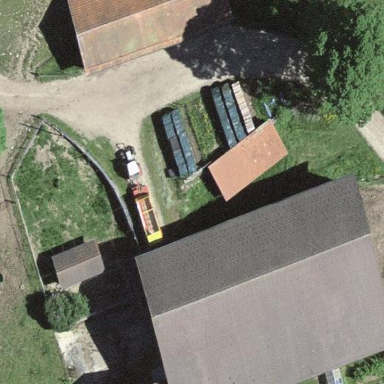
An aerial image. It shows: Farm building.